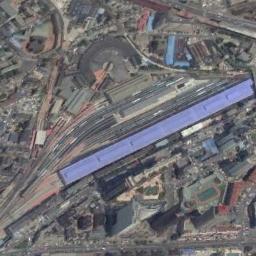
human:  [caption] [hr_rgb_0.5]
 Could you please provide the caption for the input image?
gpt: The railway station has lots of railways and a purple building .

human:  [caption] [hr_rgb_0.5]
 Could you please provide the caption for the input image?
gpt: There are many buildings of different shapes beside the railway station .

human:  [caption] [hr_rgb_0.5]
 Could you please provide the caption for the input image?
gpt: There is a big railway station in the city .

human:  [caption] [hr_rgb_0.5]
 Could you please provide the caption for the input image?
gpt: The railway station is next to some buildings .

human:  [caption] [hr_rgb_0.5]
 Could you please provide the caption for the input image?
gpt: There are many buildings around the blue railway station .